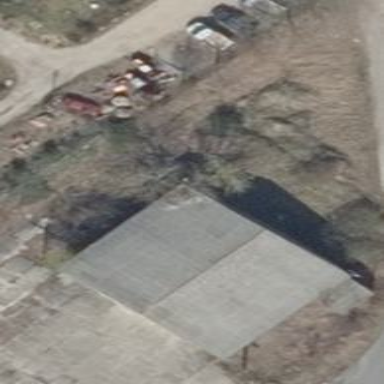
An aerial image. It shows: Building with gabled roof.